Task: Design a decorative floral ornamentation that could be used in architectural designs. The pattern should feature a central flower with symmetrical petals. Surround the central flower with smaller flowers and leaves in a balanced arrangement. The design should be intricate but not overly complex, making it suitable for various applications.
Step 32:
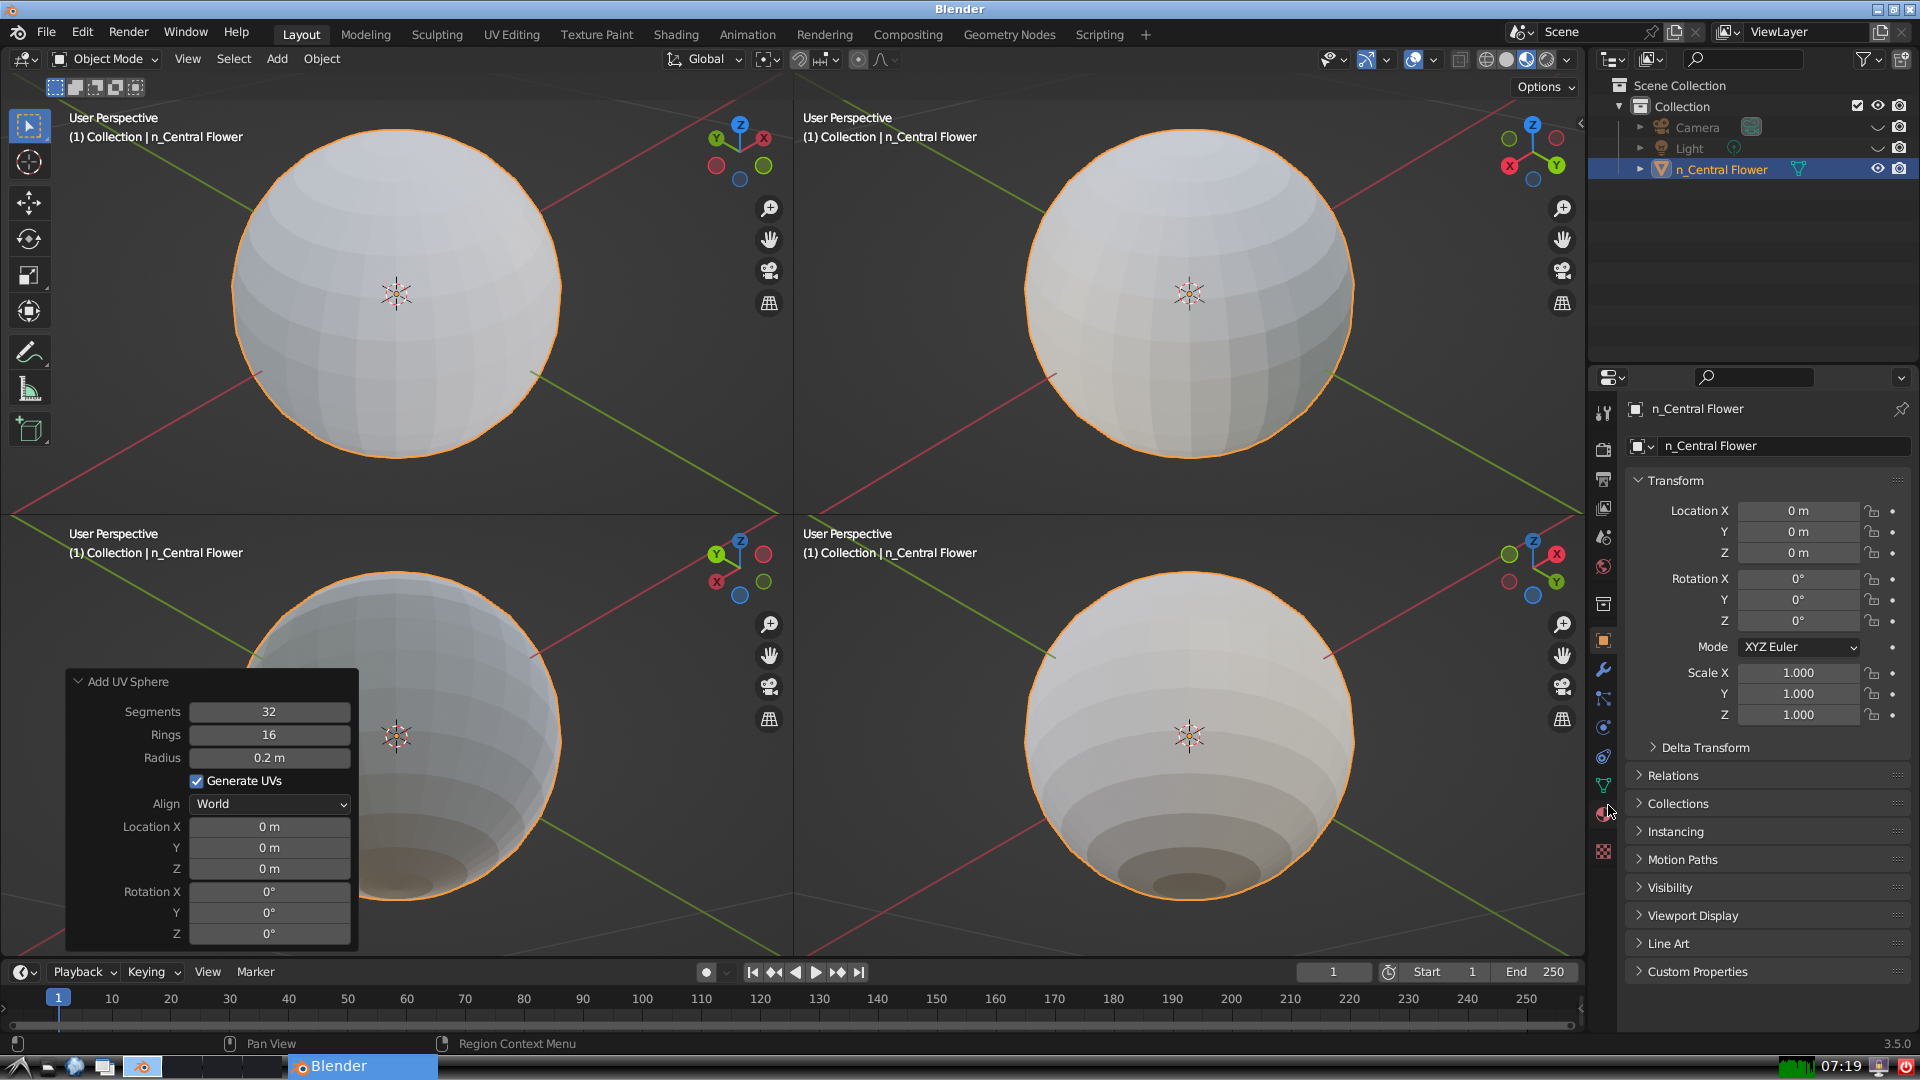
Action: click: no